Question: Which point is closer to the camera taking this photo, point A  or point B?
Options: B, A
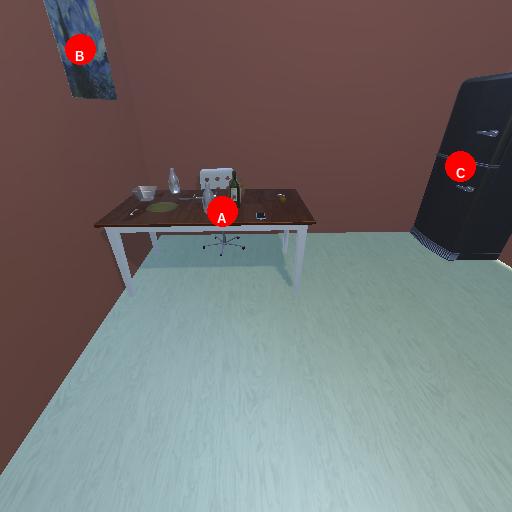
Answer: B